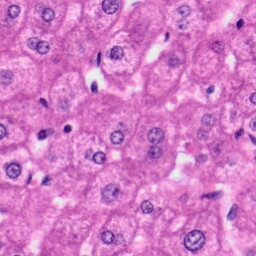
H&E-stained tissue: Liver